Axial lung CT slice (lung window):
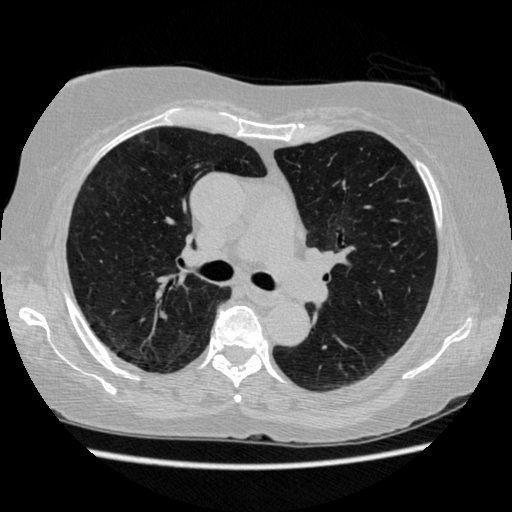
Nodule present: no